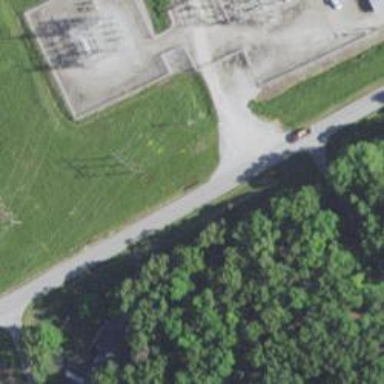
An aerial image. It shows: H-frame power tower with distinctive design.